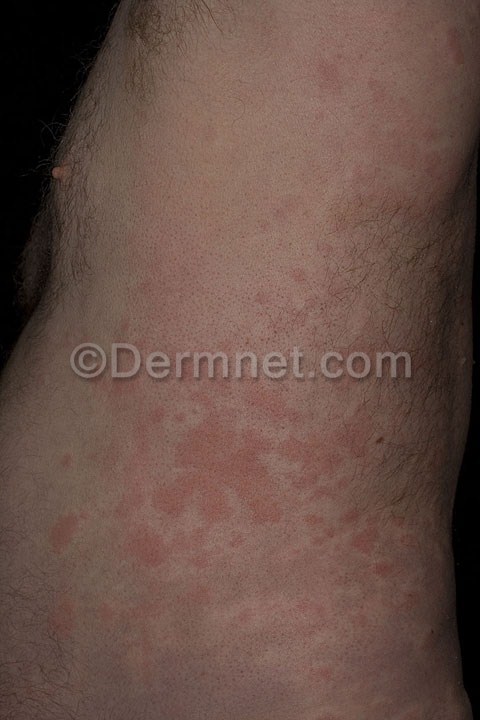
Disease: Urticaria Hives